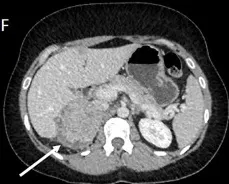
(E, F) A further reduction in size following additional systemic treatment.
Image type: radiology (ct)